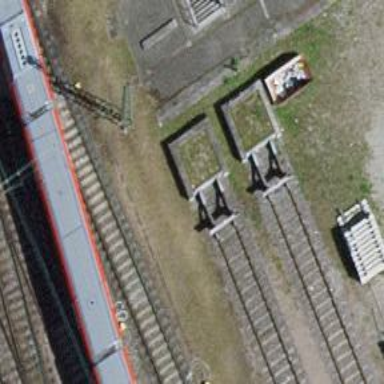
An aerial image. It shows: Railway buffer stop.